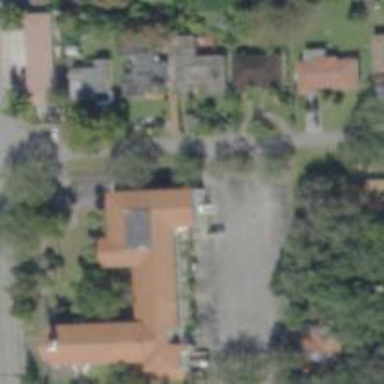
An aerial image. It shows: School.